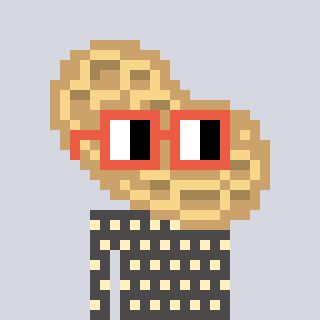
a pixel art character with square orange glasses, a peanut-shaped head and a grayscale-colored body on a cool background